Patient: sex M, age 45
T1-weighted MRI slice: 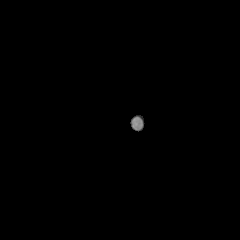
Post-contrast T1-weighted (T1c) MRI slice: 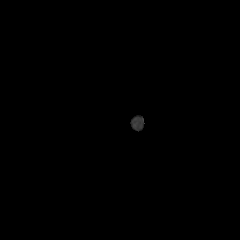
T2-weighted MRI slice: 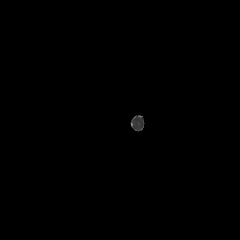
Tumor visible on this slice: no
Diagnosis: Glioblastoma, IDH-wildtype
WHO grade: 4